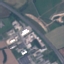
Land use / land cover: Highway